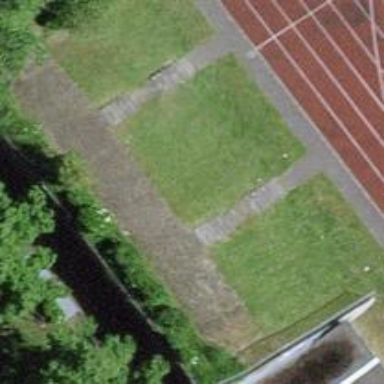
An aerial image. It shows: Footway made of paving stones.